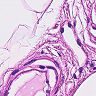
Metastatic tissue present: no